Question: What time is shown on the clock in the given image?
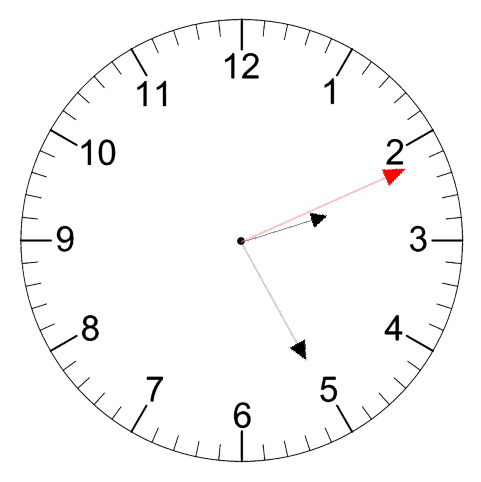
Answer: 02:25:11